Current action and preconditions to check: trajectory_clear

Your task: For each precondition in the list above, predict whether it will hold at this action.

Consider the current scene as observed from the mobile robot's camera, and analyze the predicted future states of all dynamic agents (e.g., people, animals, vehicles, or any moving entities) within the NEXT SECOND.

IMPORTANT: Only answer "very likely" if you are absolutely certain—based on strong, clear evidence—that a dynamic agent will violate the precondition in the predicted future state. Do NOT answer "very likely" for unlikely, ambiguous, or low-probability risks.

Ask yourself for each precondition: Is there a high probability, with clear and convincing evidence, that the predicted future states of any dynamic agent will interfere with the predicted future state of the currently executing action within the NEXT SECOND, causing that precondition to fail?

Assess the risk level based on these predictions. Use "likely" or "very likely" if motions create a clear risk of interference.

Use "neutral" or "improbable" if agents are nearby but their predicted paths are clearly diverging or non-conflicting.

Failure Risk Categories: "very improbable", "improbable", "neutral", "likely", "very likely"

Answer Format: Output ONLY the probability_of_failure value from these categories: "very improbable", "improbable", "neutral", "likely", "very likely"

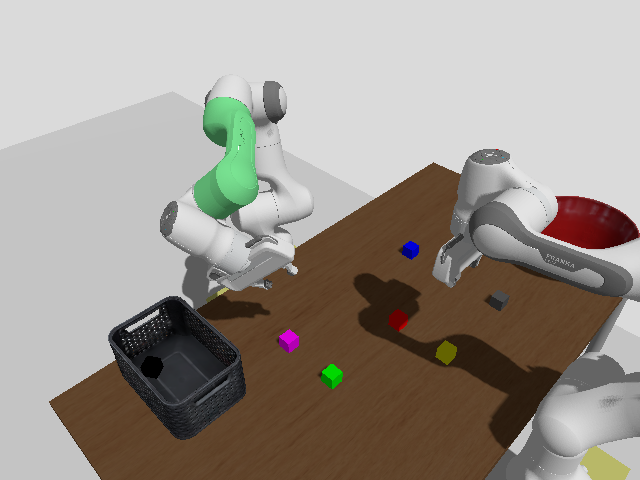

Answer: very improbable